Interaction volume radius: 5 \u00c5
Interaction volume height: 10 \u00c5
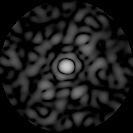
Disorder parameter: 0.8219